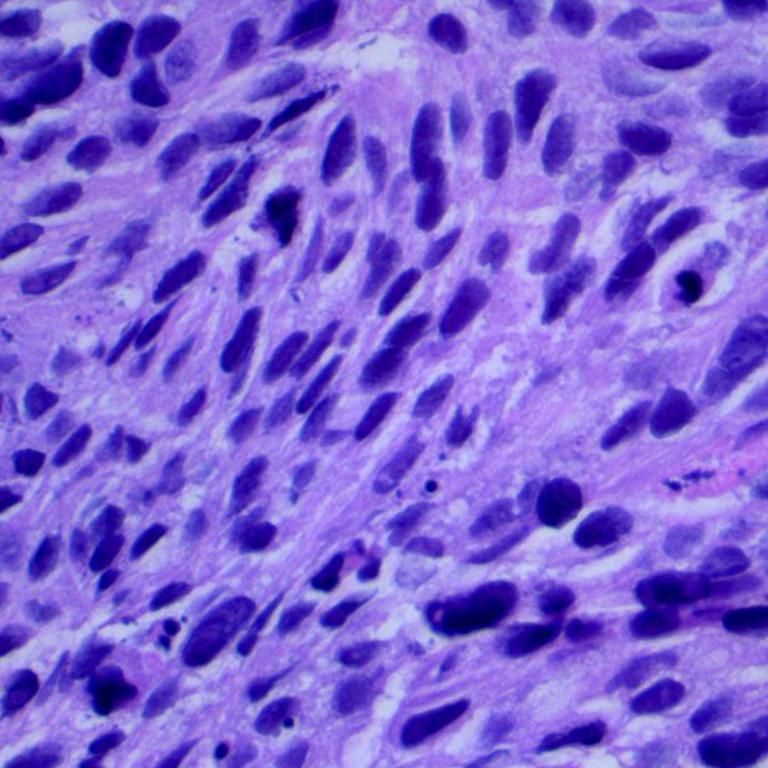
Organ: lung
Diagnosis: squamous carcinomas